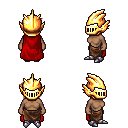
a pixel art fantasy rpg character, female body template, human, dark skin, red cape, robe skirt, brown pixie cut hairstyle, gold helm, metal boots, four views (front, back, left, right), 2x2 character sprite sheet, small pixel art, hard edges, no anti-aliasing